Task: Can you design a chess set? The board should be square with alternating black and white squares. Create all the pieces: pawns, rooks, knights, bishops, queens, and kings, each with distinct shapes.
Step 4114:
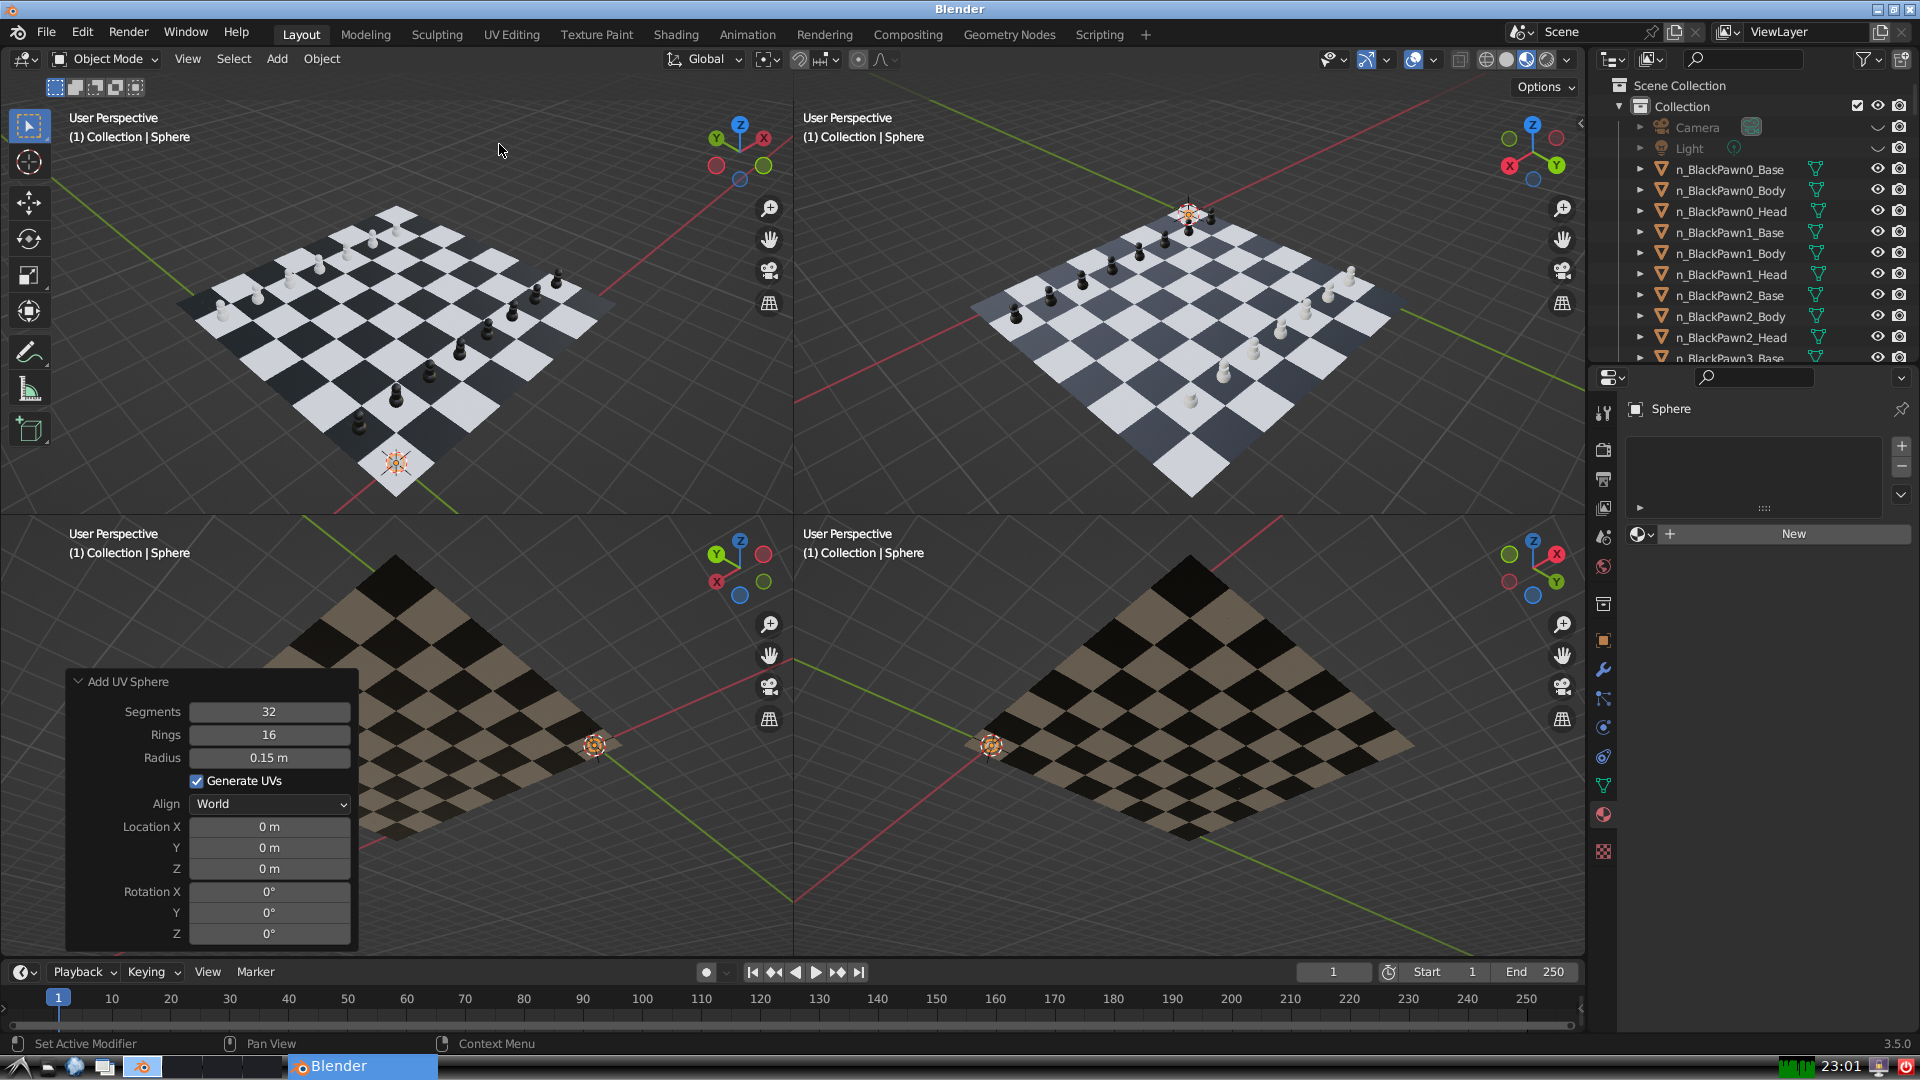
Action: {"mouse_move": [270, 758]}